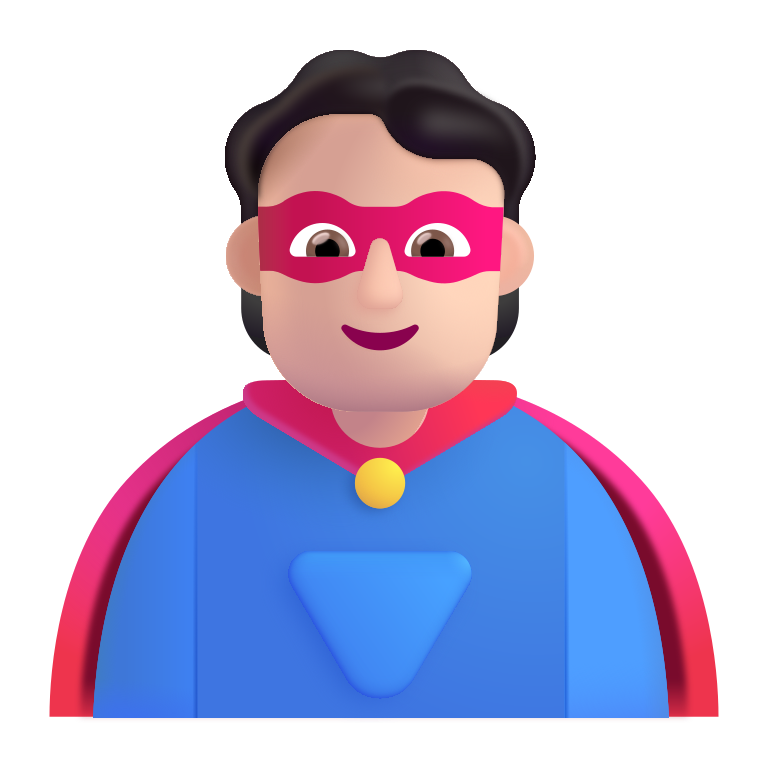
person superhero color light